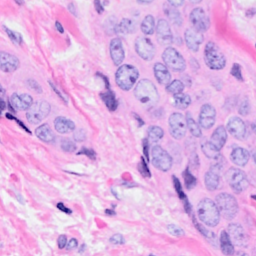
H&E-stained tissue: Breast